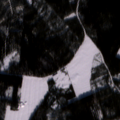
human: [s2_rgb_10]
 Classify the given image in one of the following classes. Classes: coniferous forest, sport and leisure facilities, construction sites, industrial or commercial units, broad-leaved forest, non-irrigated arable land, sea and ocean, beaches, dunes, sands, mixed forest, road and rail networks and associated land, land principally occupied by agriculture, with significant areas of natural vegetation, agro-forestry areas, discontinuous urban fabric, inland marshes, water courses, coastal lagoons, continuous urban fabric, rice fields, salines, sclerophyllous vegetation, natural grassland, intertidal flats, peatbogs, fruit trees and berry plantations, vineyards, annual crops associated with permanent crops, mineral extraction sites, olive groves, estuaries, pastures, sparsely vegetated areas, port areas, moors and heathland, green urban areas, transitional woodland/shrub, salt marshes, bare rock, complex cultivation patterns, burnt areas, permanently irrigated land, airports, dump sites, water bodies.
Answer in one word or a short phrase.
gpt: coniferous forest, mixed forest